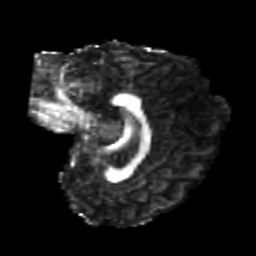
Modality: FA
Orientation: sagittal
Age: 23
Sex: female
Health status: healthy
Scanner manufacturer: philips
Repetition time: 7.384 s
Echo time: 0.08599 s